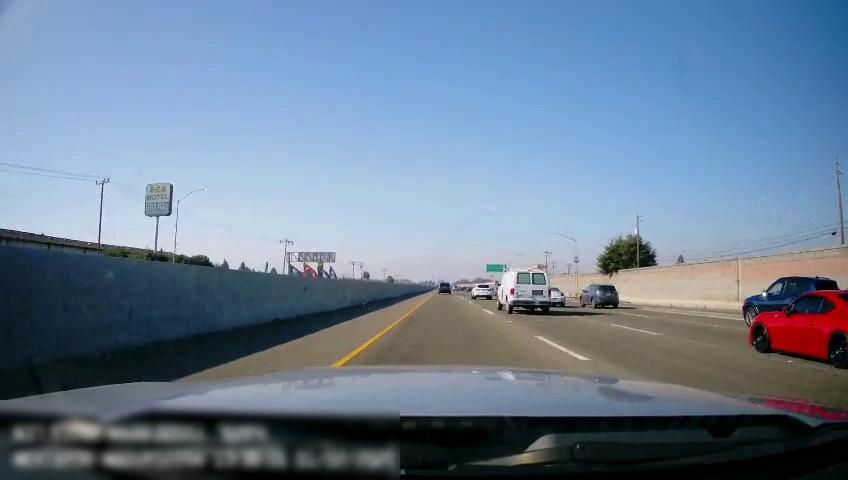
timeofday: Day
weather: Sunny
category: Drivable Space
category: Vehicles | SUV
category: Vehicles | SUV
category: Vehicles | Car
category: Vehicles | SUV
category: Vehicles | Car
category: Vehicles | SUV
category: Vehicles | Van
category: Lanes | Current Lane
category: Lanes | Current Lane
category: Lanes | Alternate Lane
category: Lanes | Alternate Lane
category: Lanes | Alternate Lane
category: Traffic | Signs